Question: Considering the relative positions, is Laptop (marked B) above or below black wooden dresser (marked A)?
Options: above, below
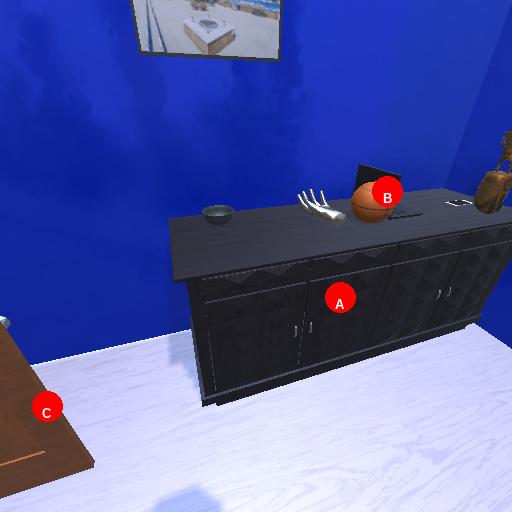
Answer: above